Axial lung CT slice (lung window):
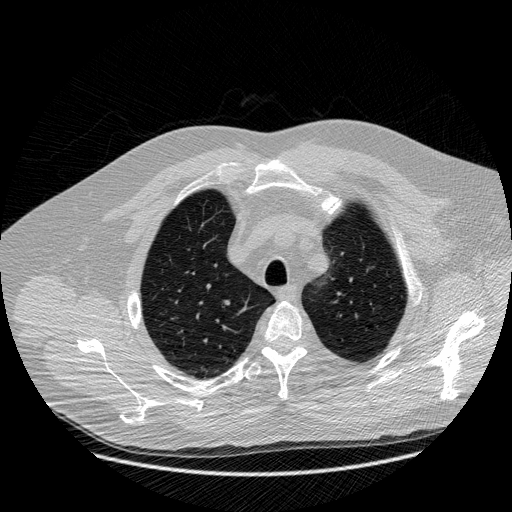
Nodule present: no